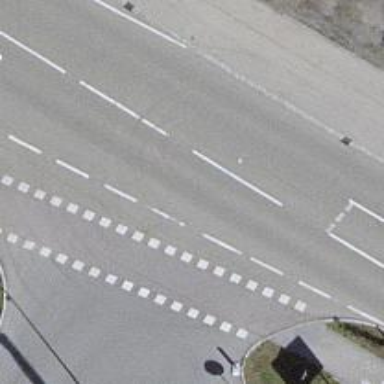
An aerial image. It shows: Marked road crossing with white dots as markings.